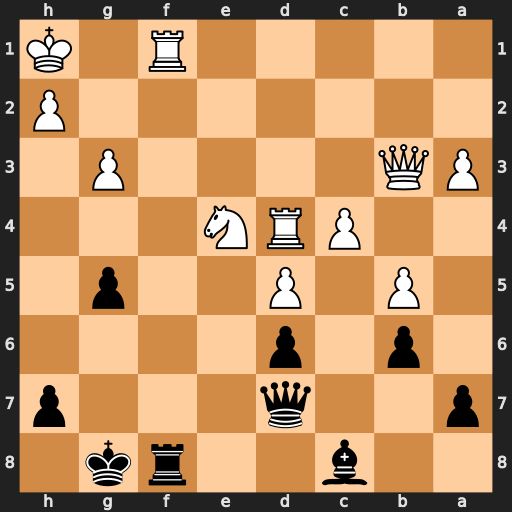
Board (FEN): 2b2rk1/p2q3p/1p1p4/1P1P2p1/2PRN3/PQ4P1/7P/5R1K
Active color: b
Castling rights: -
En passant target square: -
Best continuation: Rxf1+ Kg2 Qh3#